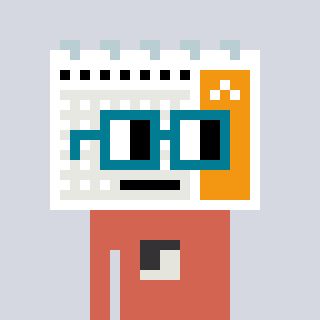
a pixel art character with square dark green glasses, a calendar-shaped head and a peachy-colored body on a cool background